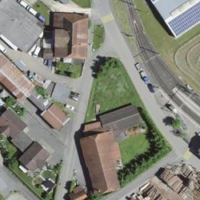
EUNIS habitat code: 54
Species observed at this site:
Aegopodium podagraria